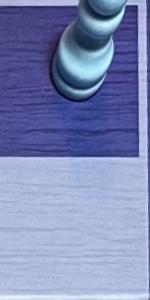
Label: Empty